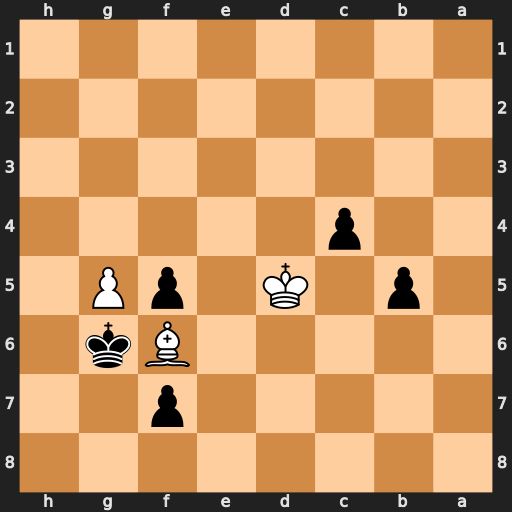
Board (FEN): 8/5p2/5Bk1/1p1K1pP1/2p5/8/8/8
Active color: b
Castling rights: -
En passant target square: -
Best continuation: Kh5 Ke5 Kg4